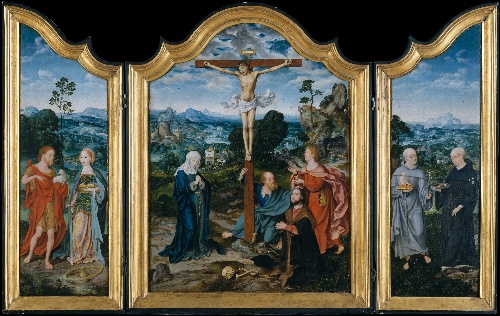
Title: The Crucifixion with Saints and a Donor
Artist: Joos van Cleve
Artist bio: Netherlandish, Cleve ca. 1485–1540/41 Antwerp
Date: ca. 1520
Object type: Painting, triptych
Classification: Paintings
Medium: Oil on wood
Dimensions: Shaped top: central panel, painted surface 38 3/4 x 29 1/4 in. (98.4 x 74.3 cm); each wing, painted surface 39 3/4 x 12 7/8 in. (101 x 32.7 cm)
Department: European Paintings
Credit line: Bequest of George Blumenthal, 1941
Accession year: 1941
Repository: Metropolitan Museum of Art, New York, NY
Tags: Crucifixion|Saints|Skulls|Men|Christ|Virgin Mary